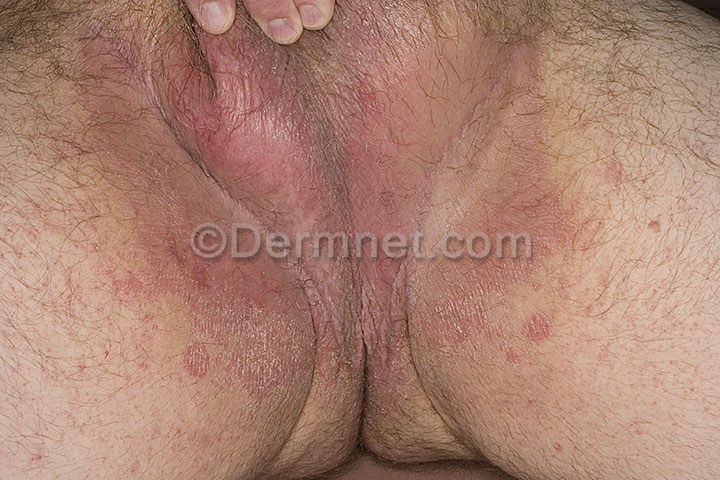
Disease: Tinea Ringworm Candidiasis and other Fungal Infections